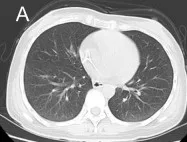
Chest CT scanning of the patient. (A) CT showed lung status without disease before treatment initiation.
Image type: radiology (ct)